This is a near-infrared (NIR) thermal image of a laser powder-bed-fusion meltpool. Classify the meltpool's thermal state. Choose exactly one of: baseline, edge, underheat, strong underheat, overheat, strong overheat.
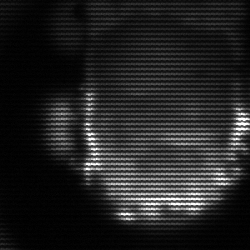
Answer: baseline